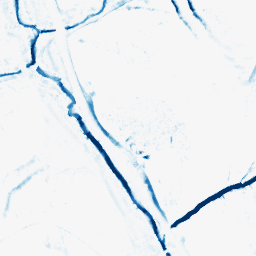
Category: morphological
Decomposition family: morphological_diamond
Decomposition parameters: operation: closing
radius: 5
Upsampling method: sinc_blackman
Upsampling parameters: scale: 2
kernel_size: 16
Upsampling scale: 2